Question: I am getting a issue in my application i want to get all the files from folder on the basis of DateTime .is it possible with Directory.GetFile() or any other inbuilt function through C#
Thanks
Shashank

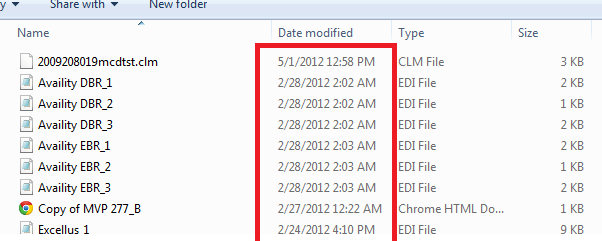
Answer: To access all files created yesterday, do something like this in Linq having set up your min/max values desired:
Replace 'CreationTime' with 'LastWriteTime' if you want to see file modifications rather than creation:
'''
var targetDirectory = "Put your dir here";
var minDate = DateTime.Today.AddDays(-1);
var maxDate = DateTime.Today.AddSeconds(-1);
try
{
var dir = new Directory(targetDirectory);
foreach (var file in dir.GetFiles().Where(f => f.CreationTime >= minDate
&& f.CreationTime <= maxDate))
{
// Do something with file.
Console.WriteLine("File : {0}", file.FullName);
}
}
catch( Exception e )
{
// Handle access exceptions.
}
'''